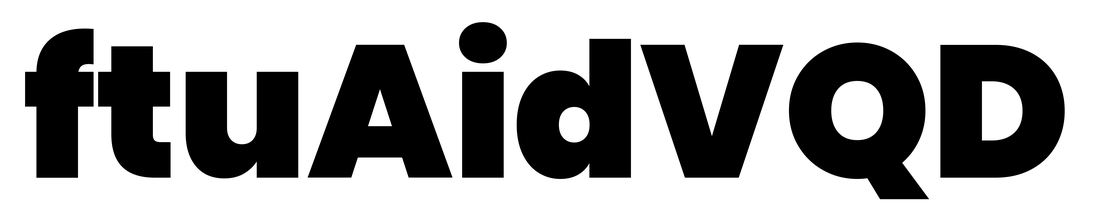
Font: Poppins-Black